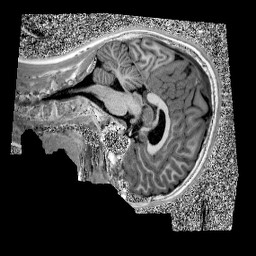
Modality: UNIT1
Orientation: sagittal
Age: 12
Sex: male
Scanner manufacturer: siemens
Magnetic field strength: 3 T
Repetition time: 4 s
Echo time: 0.00303 s